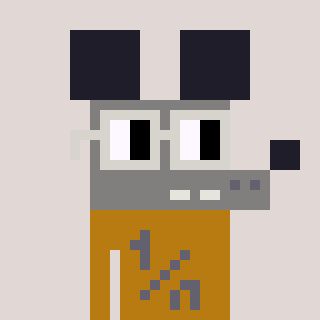
a pixel art character with square light gray glasses, a mouse-shaped head and a gold-colored body on a warm background